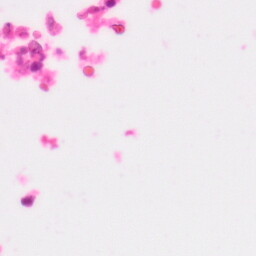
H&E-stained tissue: Colon